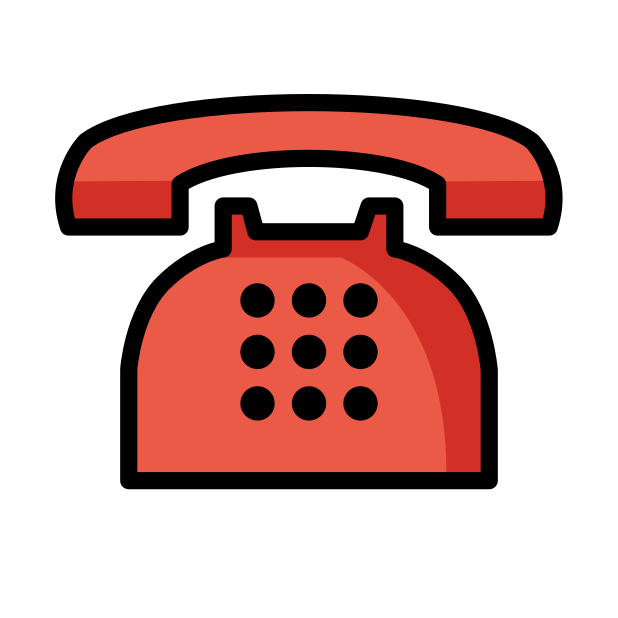
telephone